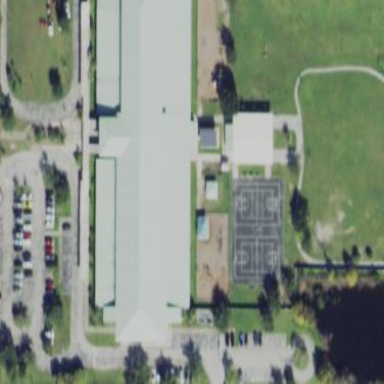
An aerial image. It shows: School.